Field crop: maize
Growth stage: 2
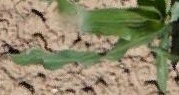
Species: maize